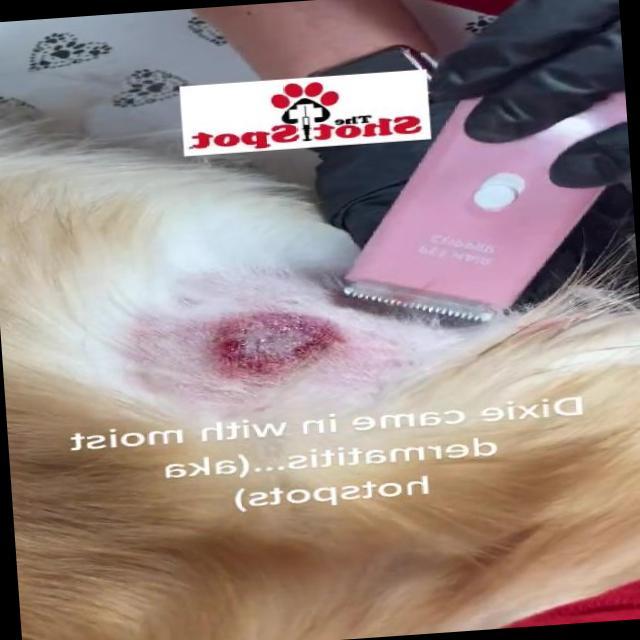
Canine dermatitis — inflammation of the skin presenting with erythema, pruritus, papules, and excoriation. May be allergic, contact, or atopic in origin.